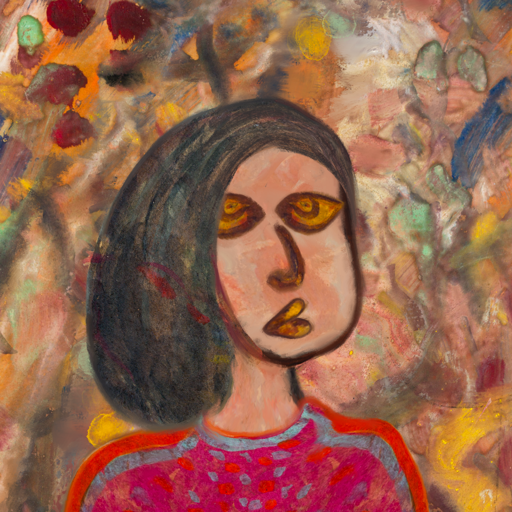
Background: Mother_And_Son_Mother, Head And Neck Side: Roy_Bahadur, Face Side: Comrade, Bust: Sisters, Hair Side: Gypsy_Mother, Head Accessory: Blank, Second Necklace: Blank, Necklace: Blank, Baby: Blank